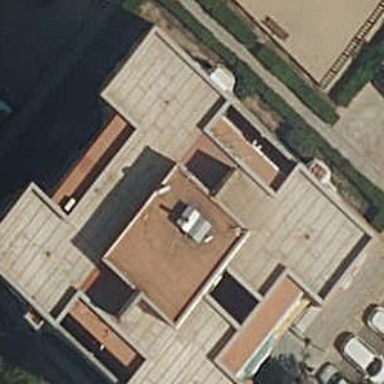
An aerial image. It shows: Part of building.